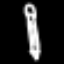
Label: pencil